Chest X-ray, AP view. Patient: 16 years old, sex F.
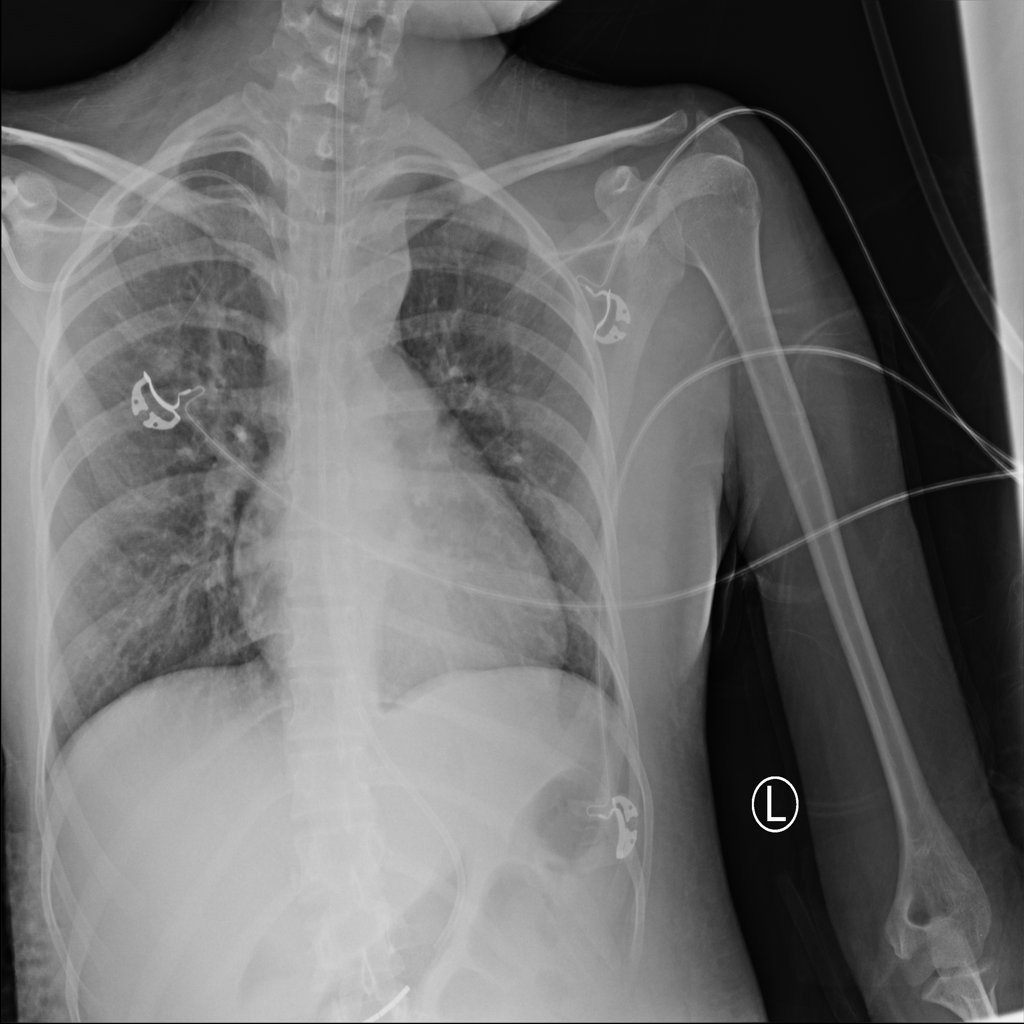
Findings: Infiltration